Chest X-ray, PA view. Patient: 58 years old, sex M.
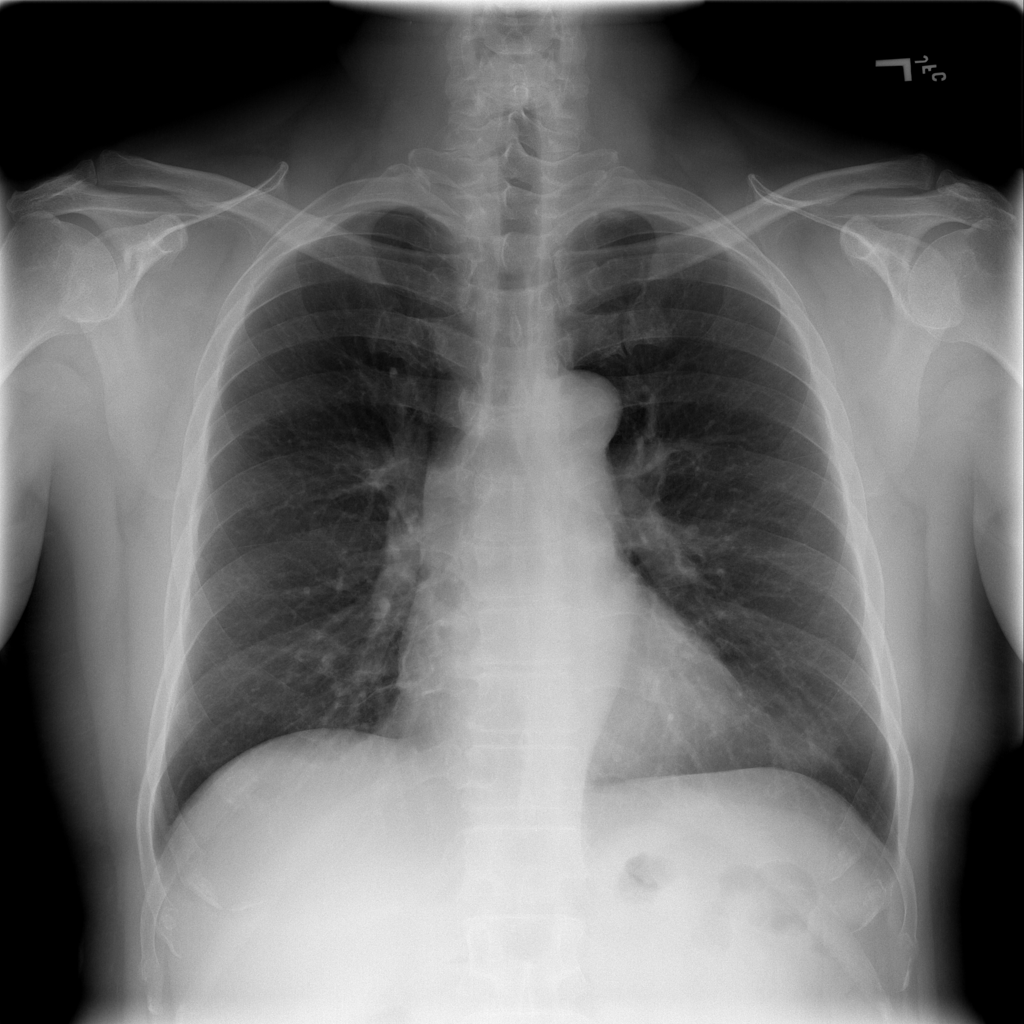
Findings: No Finding